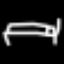
Label: bed